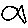
Label: fish